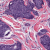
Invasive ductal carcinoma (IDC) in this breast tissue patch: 1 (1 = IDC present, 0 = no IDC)